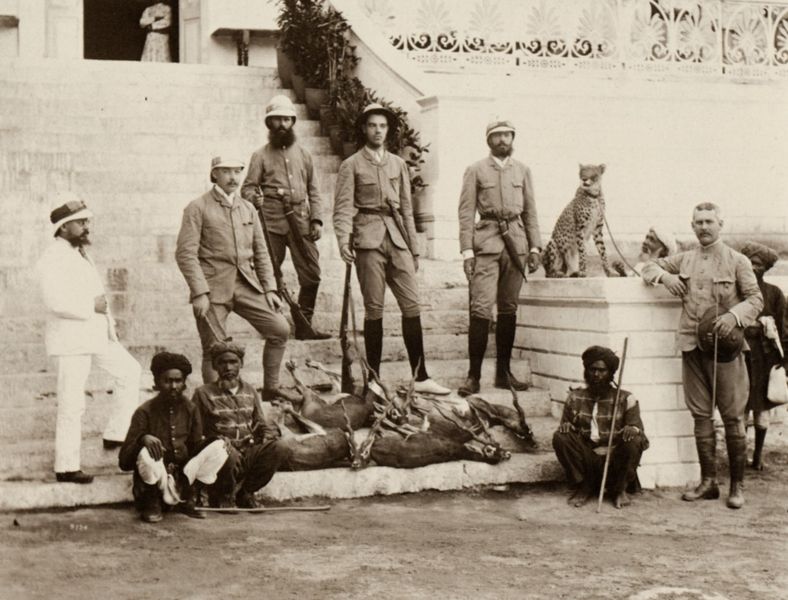
Titel: Jagdgesellschaft, H.I.H. der Großfürst Alexander von Russland auf den Stufen des Falaknuma Schlosses
Künstler: Raja Lala Deen Dayal
Schlagwörter: gruppe, held, mann, weiß, sitzen, blume, blumen, braun, fenster, frau, hintergrund, hut, hüte, männer, schmuck, schwarz, strasse, tür, gürtel, haus, tier, tiere, herren, muster, anzug, anzüge, bart, bärte, hose, arm, diener, sockel, stehen, tot, erde, stamm, gitter, boden, pflanzen, england, reiter, stock, keramik, deutschland, balkon, blumenkübel, hocke, liegen, halsband, stab, hosen, leine, lehm, afrika, türe, bank, krieg, querformat, treppe, wild, soldaten, thron, verzierung, geländer, stufe, stufen, podest, ellenbogen, hutkrempe, krempe, tor, foto, fotografie, photographie, blumentöpfe, töpfe, katze, farbige, schwarze, eisen, schmiedeeisen, stolz, orient, palast, hocken, uniform, uniformen, waffen, soldat, stöcke, waffe, engländer, helm, stiefel, gruppenbild, jagd, besetzung, photo, triumph, helme, beute, erlegt, hirsche, jäger, rehe, gewehr, jagdbeute, herrenhaus, jagdgesellschaft, macht, gurt, gewehre, empire, geweih, indien, turban, böcke, träger, aufnahme, sklaven, jagen, kolonialismus, kolonie, turbane, leopard, raubkatze, präsentieren, ägypten, tief, trophäe, botschaft, trophäen, besatzung, tiger, kolonien, dschungel, kolonial, britisch, wildkatze, panther, jadg, antilope, antilopen, stiefe, puma, eroberer, gepard, jaguar, exotismus, ziselierung, schiessen, afrikanisch, inder, pakistan, gnu, tropen, schusswaffen, tote tiere, safari, unterdrückung, photographi, expedition, grossbritannien, büchsen, tropenhelm, einheimische, kolonnie, ausbeutung, kolonialgeschichte, kolonialherren, großwildjagd, afikaner, afruka, der mitspieler schreibt nicht, indine, kolonialisten, maharadsha, palastmauer, photogravure, reiterhosen, so what, tropenhelme, ghandi, kolonialmacht, namibia, ostafrika, stahlhelm, gebhard, antilopenjagd, leopad, ruanda, tubane, kollonialzeit